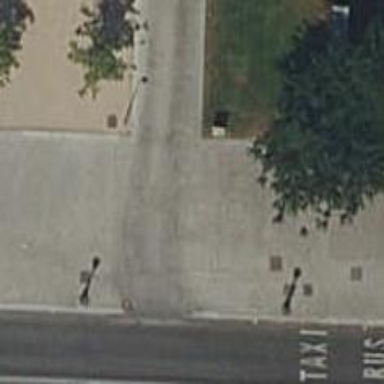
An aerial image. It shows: Footway with surface made of sett.